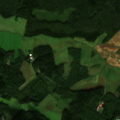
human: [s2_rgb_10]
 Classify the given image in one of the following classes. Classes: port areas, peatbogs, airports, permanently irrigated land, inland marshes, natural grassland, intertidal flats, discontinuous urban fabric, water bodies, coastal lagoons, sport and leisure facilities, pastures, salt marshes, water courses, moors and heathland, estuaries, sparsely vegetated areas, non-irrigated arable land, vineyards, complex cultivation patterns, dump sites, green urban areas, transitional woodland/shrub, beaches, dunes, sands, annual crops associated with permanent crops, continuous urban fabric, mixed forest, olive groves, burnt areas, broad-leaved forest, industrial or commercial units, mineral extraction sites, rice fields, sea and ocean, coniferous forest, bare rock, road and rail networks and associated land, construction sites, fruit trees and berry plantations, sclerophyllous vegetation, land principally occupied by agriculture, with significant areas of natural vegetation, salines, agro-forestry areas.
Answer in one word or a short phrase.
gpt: non-irrigated arable land, coniferous forest, mixed forest